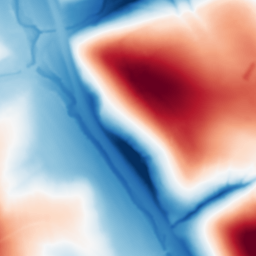
Category: multiscale
Decomposition family: dog_multiscale
Decomposition parameters: sigma_ratio: 2
n_scales: 6
base_sigma: 1
Upsampling method: cubic_catmull_rom
Upsampling parameters: scale: 4
Upsampling scale: 4